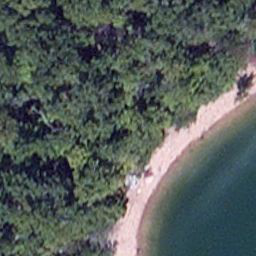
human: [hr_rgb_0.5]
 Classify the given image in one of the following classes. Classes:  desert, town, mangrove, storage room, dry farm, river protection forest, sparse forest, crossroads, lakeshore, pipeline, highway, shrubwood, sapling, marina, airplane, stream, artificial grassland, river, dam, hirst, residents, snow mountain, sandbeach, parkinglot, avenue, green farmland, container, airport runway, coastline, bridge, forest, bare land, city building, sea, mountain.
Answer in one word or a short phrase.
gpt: lakeshore